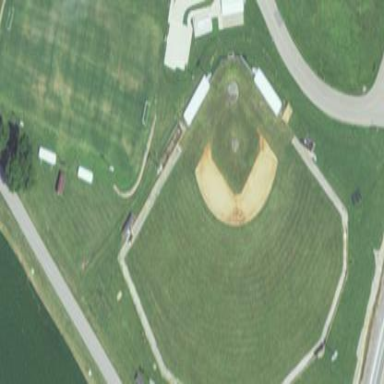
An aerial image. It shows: Baseball pitch for leisure and sports activities.